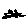
Label: house